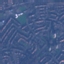
Label: Residential